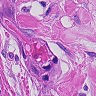
Metastatic tissue present: yes